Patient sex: M
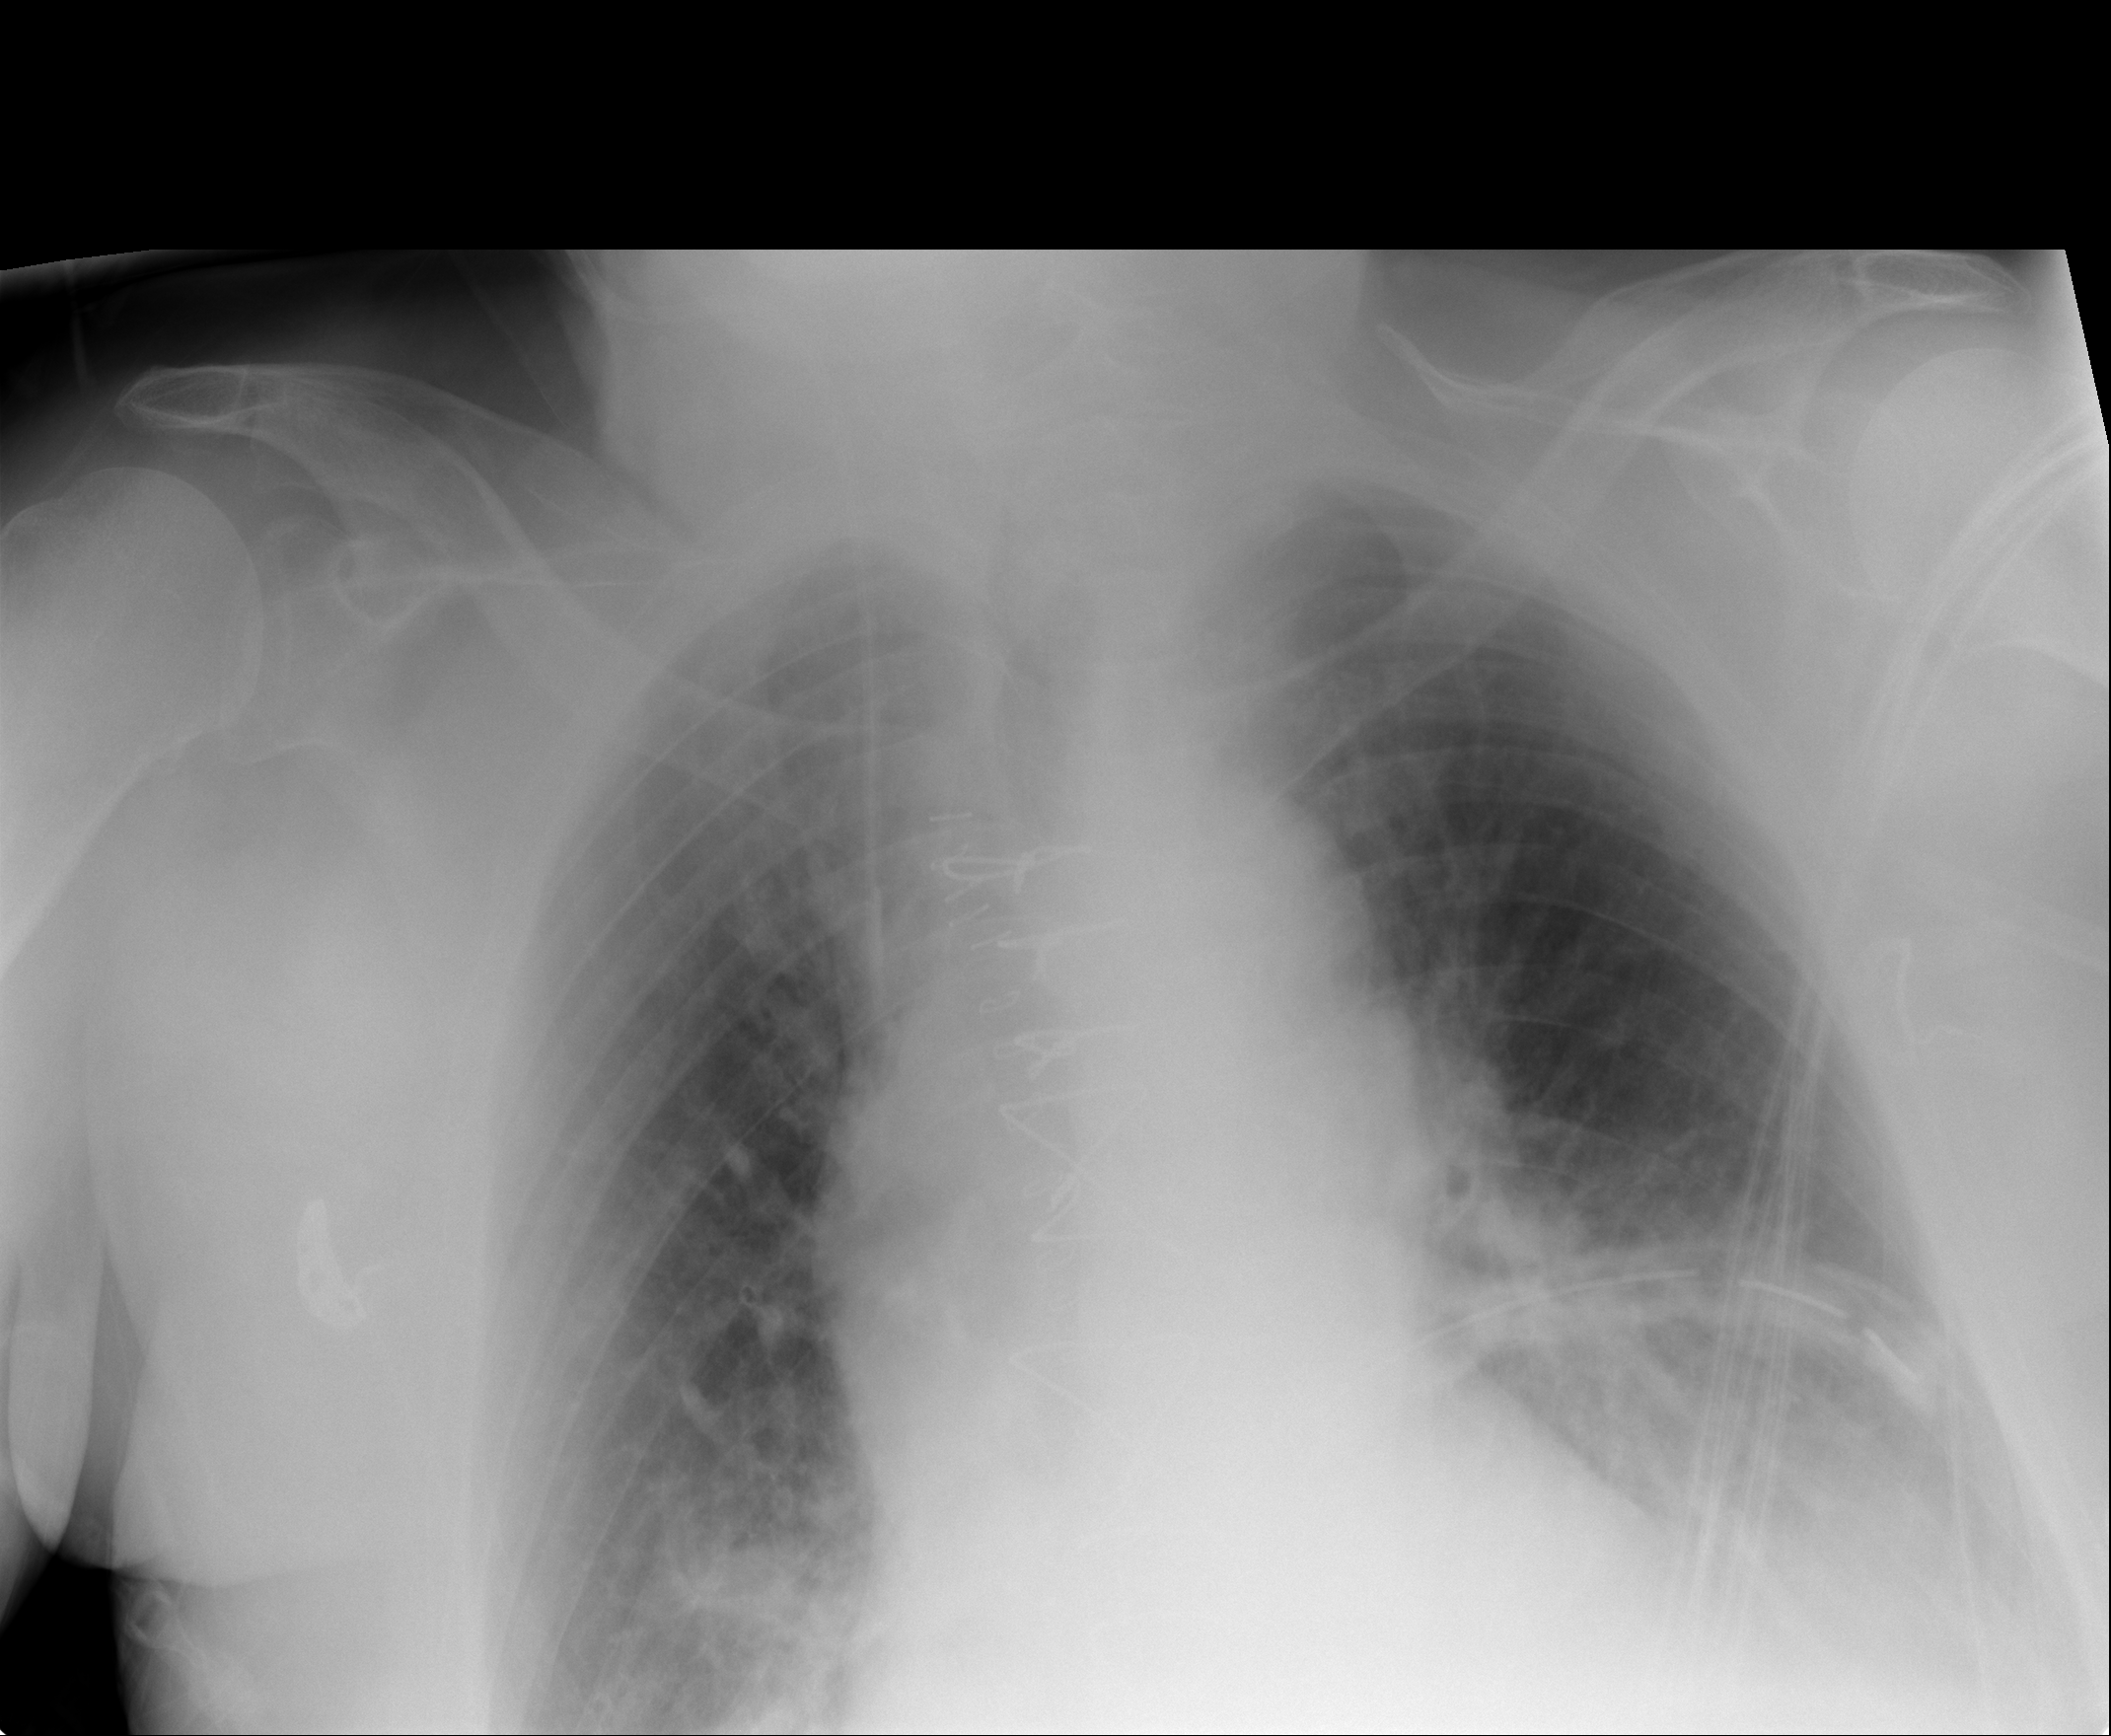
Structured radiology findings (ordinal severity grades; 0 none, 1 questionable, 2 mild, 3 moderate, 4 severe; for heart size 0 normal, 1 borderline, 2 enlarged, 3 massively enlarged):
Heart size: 1
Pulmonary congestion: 2
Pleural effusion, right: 0
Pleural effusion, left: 2
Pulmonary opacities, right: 1
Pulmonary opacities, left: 0
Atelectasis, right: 3
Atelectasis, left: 2